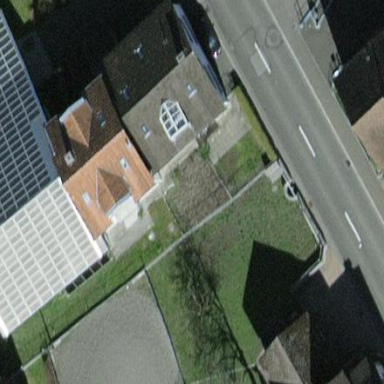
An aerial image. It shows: Semi-detached house.